Interaction volume radius: 10 \u00c5
Interaction volume height: 30 \u00c5
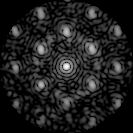
Disorder parameter: 0.4448